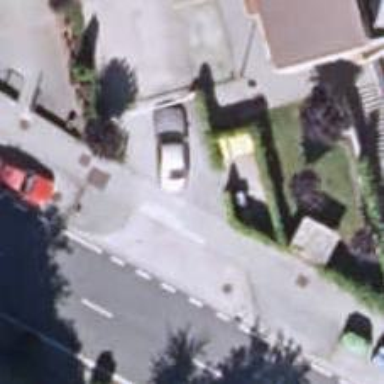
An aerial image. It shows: Living street.